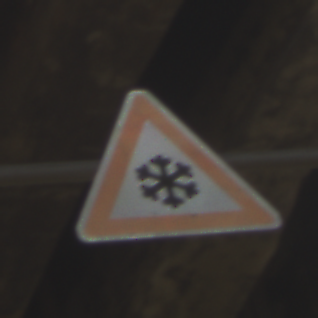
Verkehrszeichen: SchneeOderEisglaette
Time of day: Midday
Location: Roofed (Beach)
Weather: Overcast
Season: NotSpecified
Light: Natural